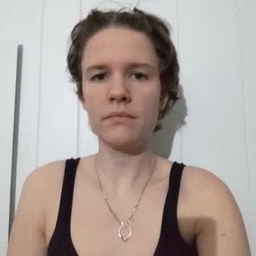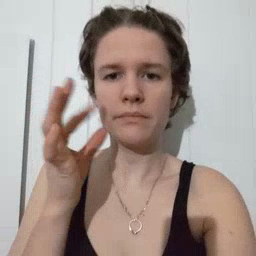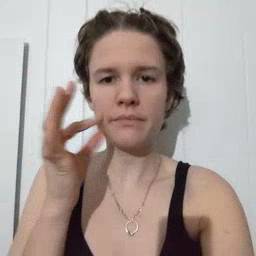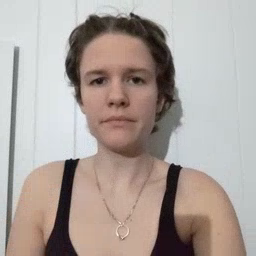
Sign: cat